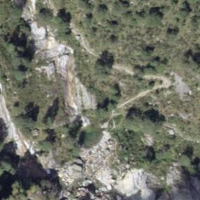
EUNIS habitat code: 45
Species observed at this site:
Teucrium scorodonia